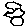
Label: bird